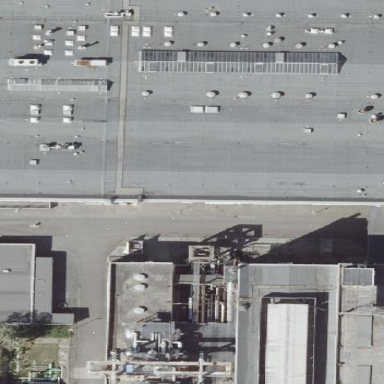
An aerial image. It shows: Commercial building with flat roof.